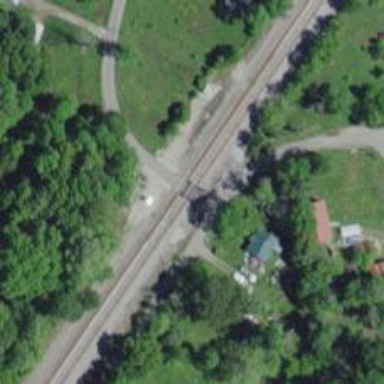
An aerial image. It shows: Railway level crossing.